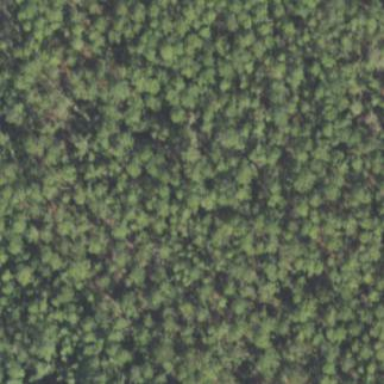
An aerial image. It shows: Needle-leaved woodland.